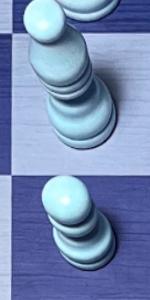
Label: Pawn_White